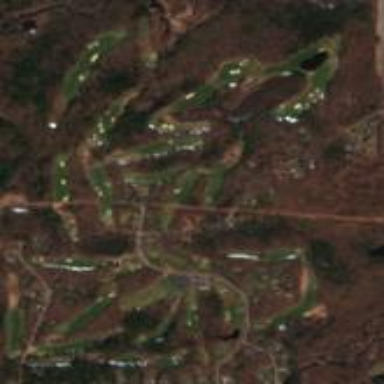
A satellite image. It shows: Golf course surrounded by greenery.